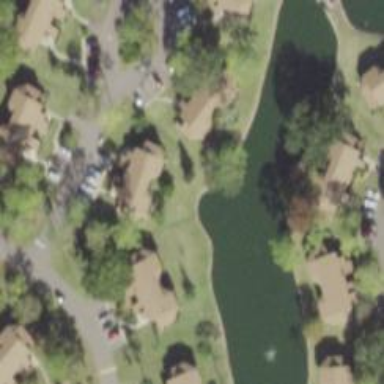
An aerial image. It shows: Pond with natural water.